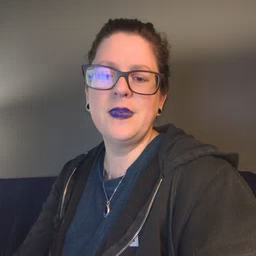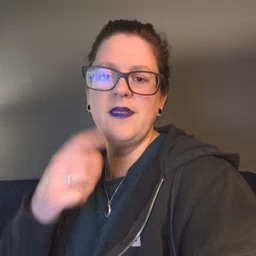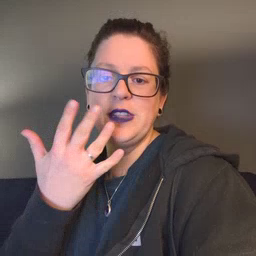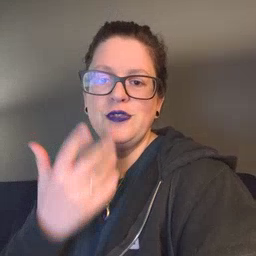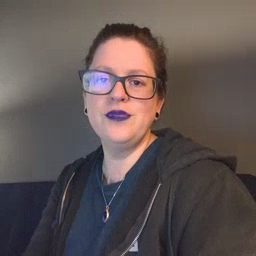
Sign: finger